Question: I've a problem. I'm not a WPF master, but I've a homework to complete.
I'm trying to bind my dataset from my database to a combobox.
I've done this in Windows Form Application, but I don't know how to in WPF.
I've searched across the whole internet, but I'm a kind of slow person. :)
If you would help me, that would be great.
XAML:
'''
<StackPanel>
<TextBlock Text="Valassz kategoriat!" FontSize="18" FontFamily="Capture it" HorizontalAlignment="Center"></TextBlock>
<ComboBox Name="category_select" ItemsSource="{Binding}"></ComboBox>
</StackPanel>
'''
C#:
'''
private void show_categories()
{
category_select.Items.Clear();
SqlConnection con = new SqlConnection("Data Source=HQ\SQLEXPRESS;Initial Catalog=BGIQuiz;Integrated Security=True");
try
{
con.Open();
}
catch (Exception ex)
{
MessageBox.Show(ex.ToString());
}
try
{
SqlDataAdapter category_data = new SqlDataAdapter("SELECT * FROM TYPE", con);
DataSet ds = new DataSet();
category_data.Fill(ds, "t");
category_select.DataContext = ds.Tables["t"].DefaultView;
category_select.DisplayMemberPath = ds.Tables["t"].Columns["description"].ToString();
category_select.SelectedValuePath = ds.Tables["t"].Columns["type_id"].ToString();
}
catch (Exception ex)
{
MessageBox.Show(ex.ToString());
}
}
'''
Database:

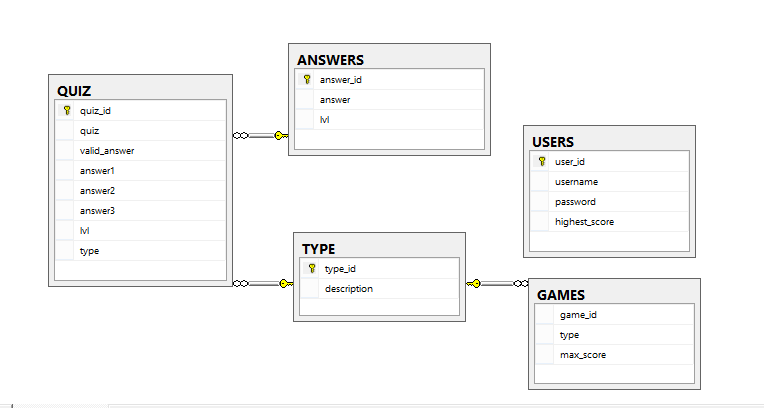
Answer: If the name of your columns are "description" and "type_id" you can just do this:
'''
category_select.DisplayMemberPath = "description";
category_select.SelectedValuePath = "type_id";
'''
As a suggestion, you could set the ItemSource property instead the DataContext in your code begind:
'''
category_select.ItemSource= ds.Tables["t"].DefaultView;
'''
So, you don't have to set that property (ItemSeource) in your view:
'''
<ComboBox Name="category_select"></ComboBox>
'''
Also you can do this:
'''
<ComboBox Name="category_select" DisplayMemberPath = "description" SelectedValuePath = "type_id"></ComboBox>
'''
And don't set those properties in your code behind.